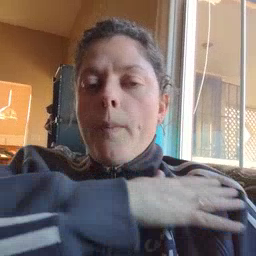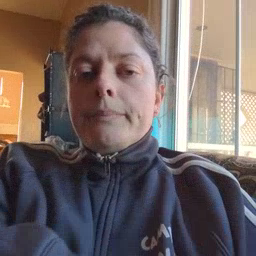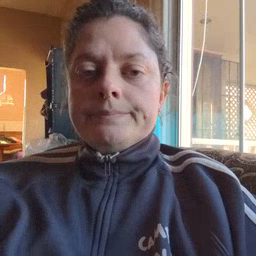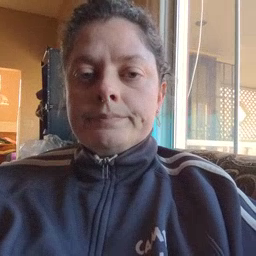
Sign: arm